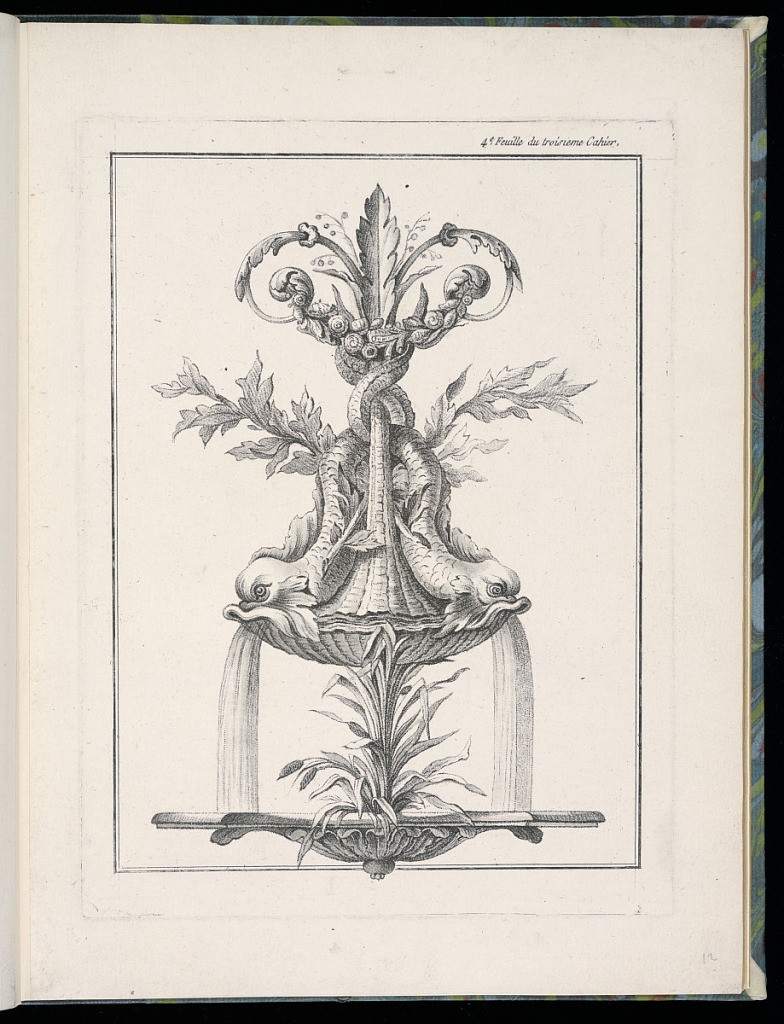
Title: Dolphin Fountain Ornament Design
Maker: Jean-Baptiste Huet, French, 1745 – 1811
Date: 1776–89
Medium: Crayon manner etching on paper
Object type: Print
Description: Arabesque ornament design in the form of a fountain with water pouring out from the mouths of two dolphins, on a shell motif with foliate branches, reeds, scrolling leaves (rinceaux), rosettes, and a festoon of shells. The plate is numbered.